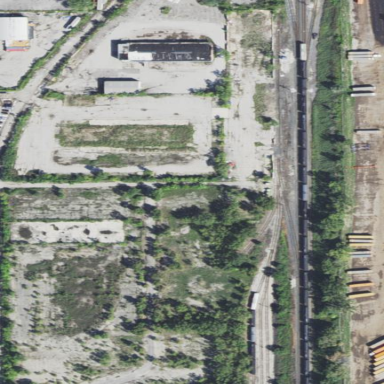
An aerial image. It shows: Brownfield area.